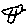
Label: bird